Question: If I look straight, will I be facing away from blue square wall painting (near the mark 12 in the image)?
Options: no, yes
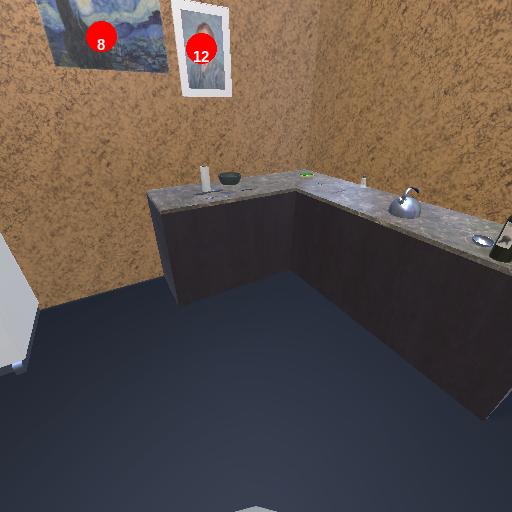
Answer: no